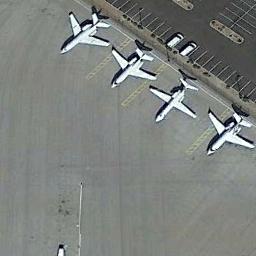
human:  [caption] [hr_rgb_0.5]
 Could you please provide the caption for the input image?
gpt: Four airplanes were neatly arranged on the airport beside the runway .